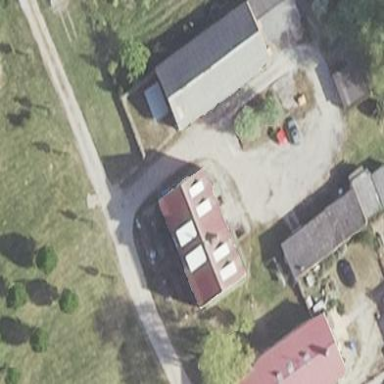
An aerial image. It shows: Building.